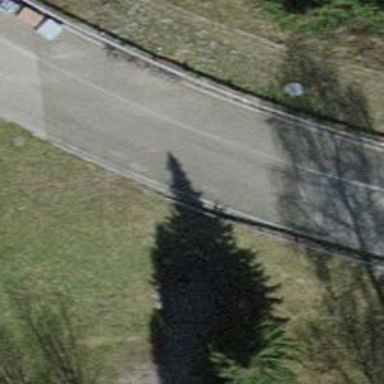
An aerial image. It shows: Driveway.